Question: i need to implement a list as shown in the screenshot below!
now, my question is, what BB component do you suggest to use?
i thought of a RichList, but there are not many possibilities to customize this component afaik.
the alternative would be a Table.
are there other ways to implement this? is it possible to customize a RichList in a way to make it look like the screenshot below?

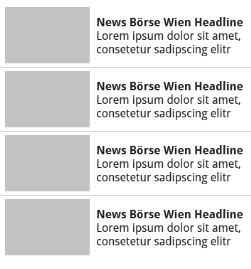
Answer: Use a <URL>. You will have to do your own painting to setup an individual row, but it will be the most efficient way of doing this.